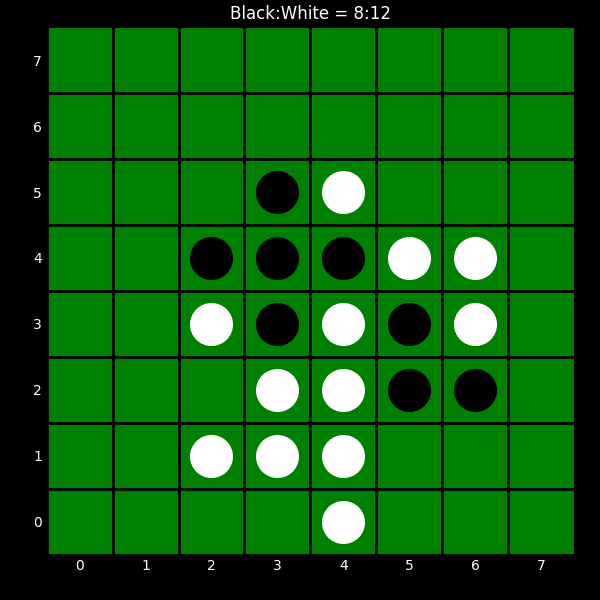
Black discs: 8
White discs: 12